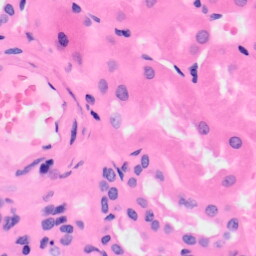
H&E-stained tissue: Kidney